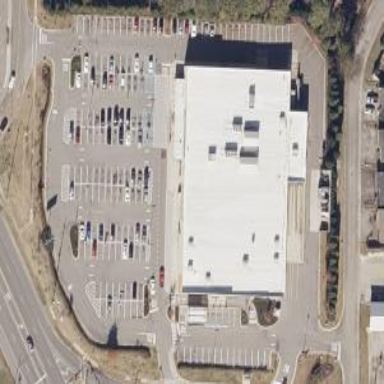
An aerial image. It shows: Supermarket.